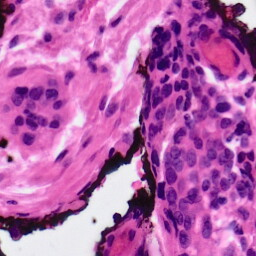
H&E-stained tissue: Ovarian